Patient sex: M
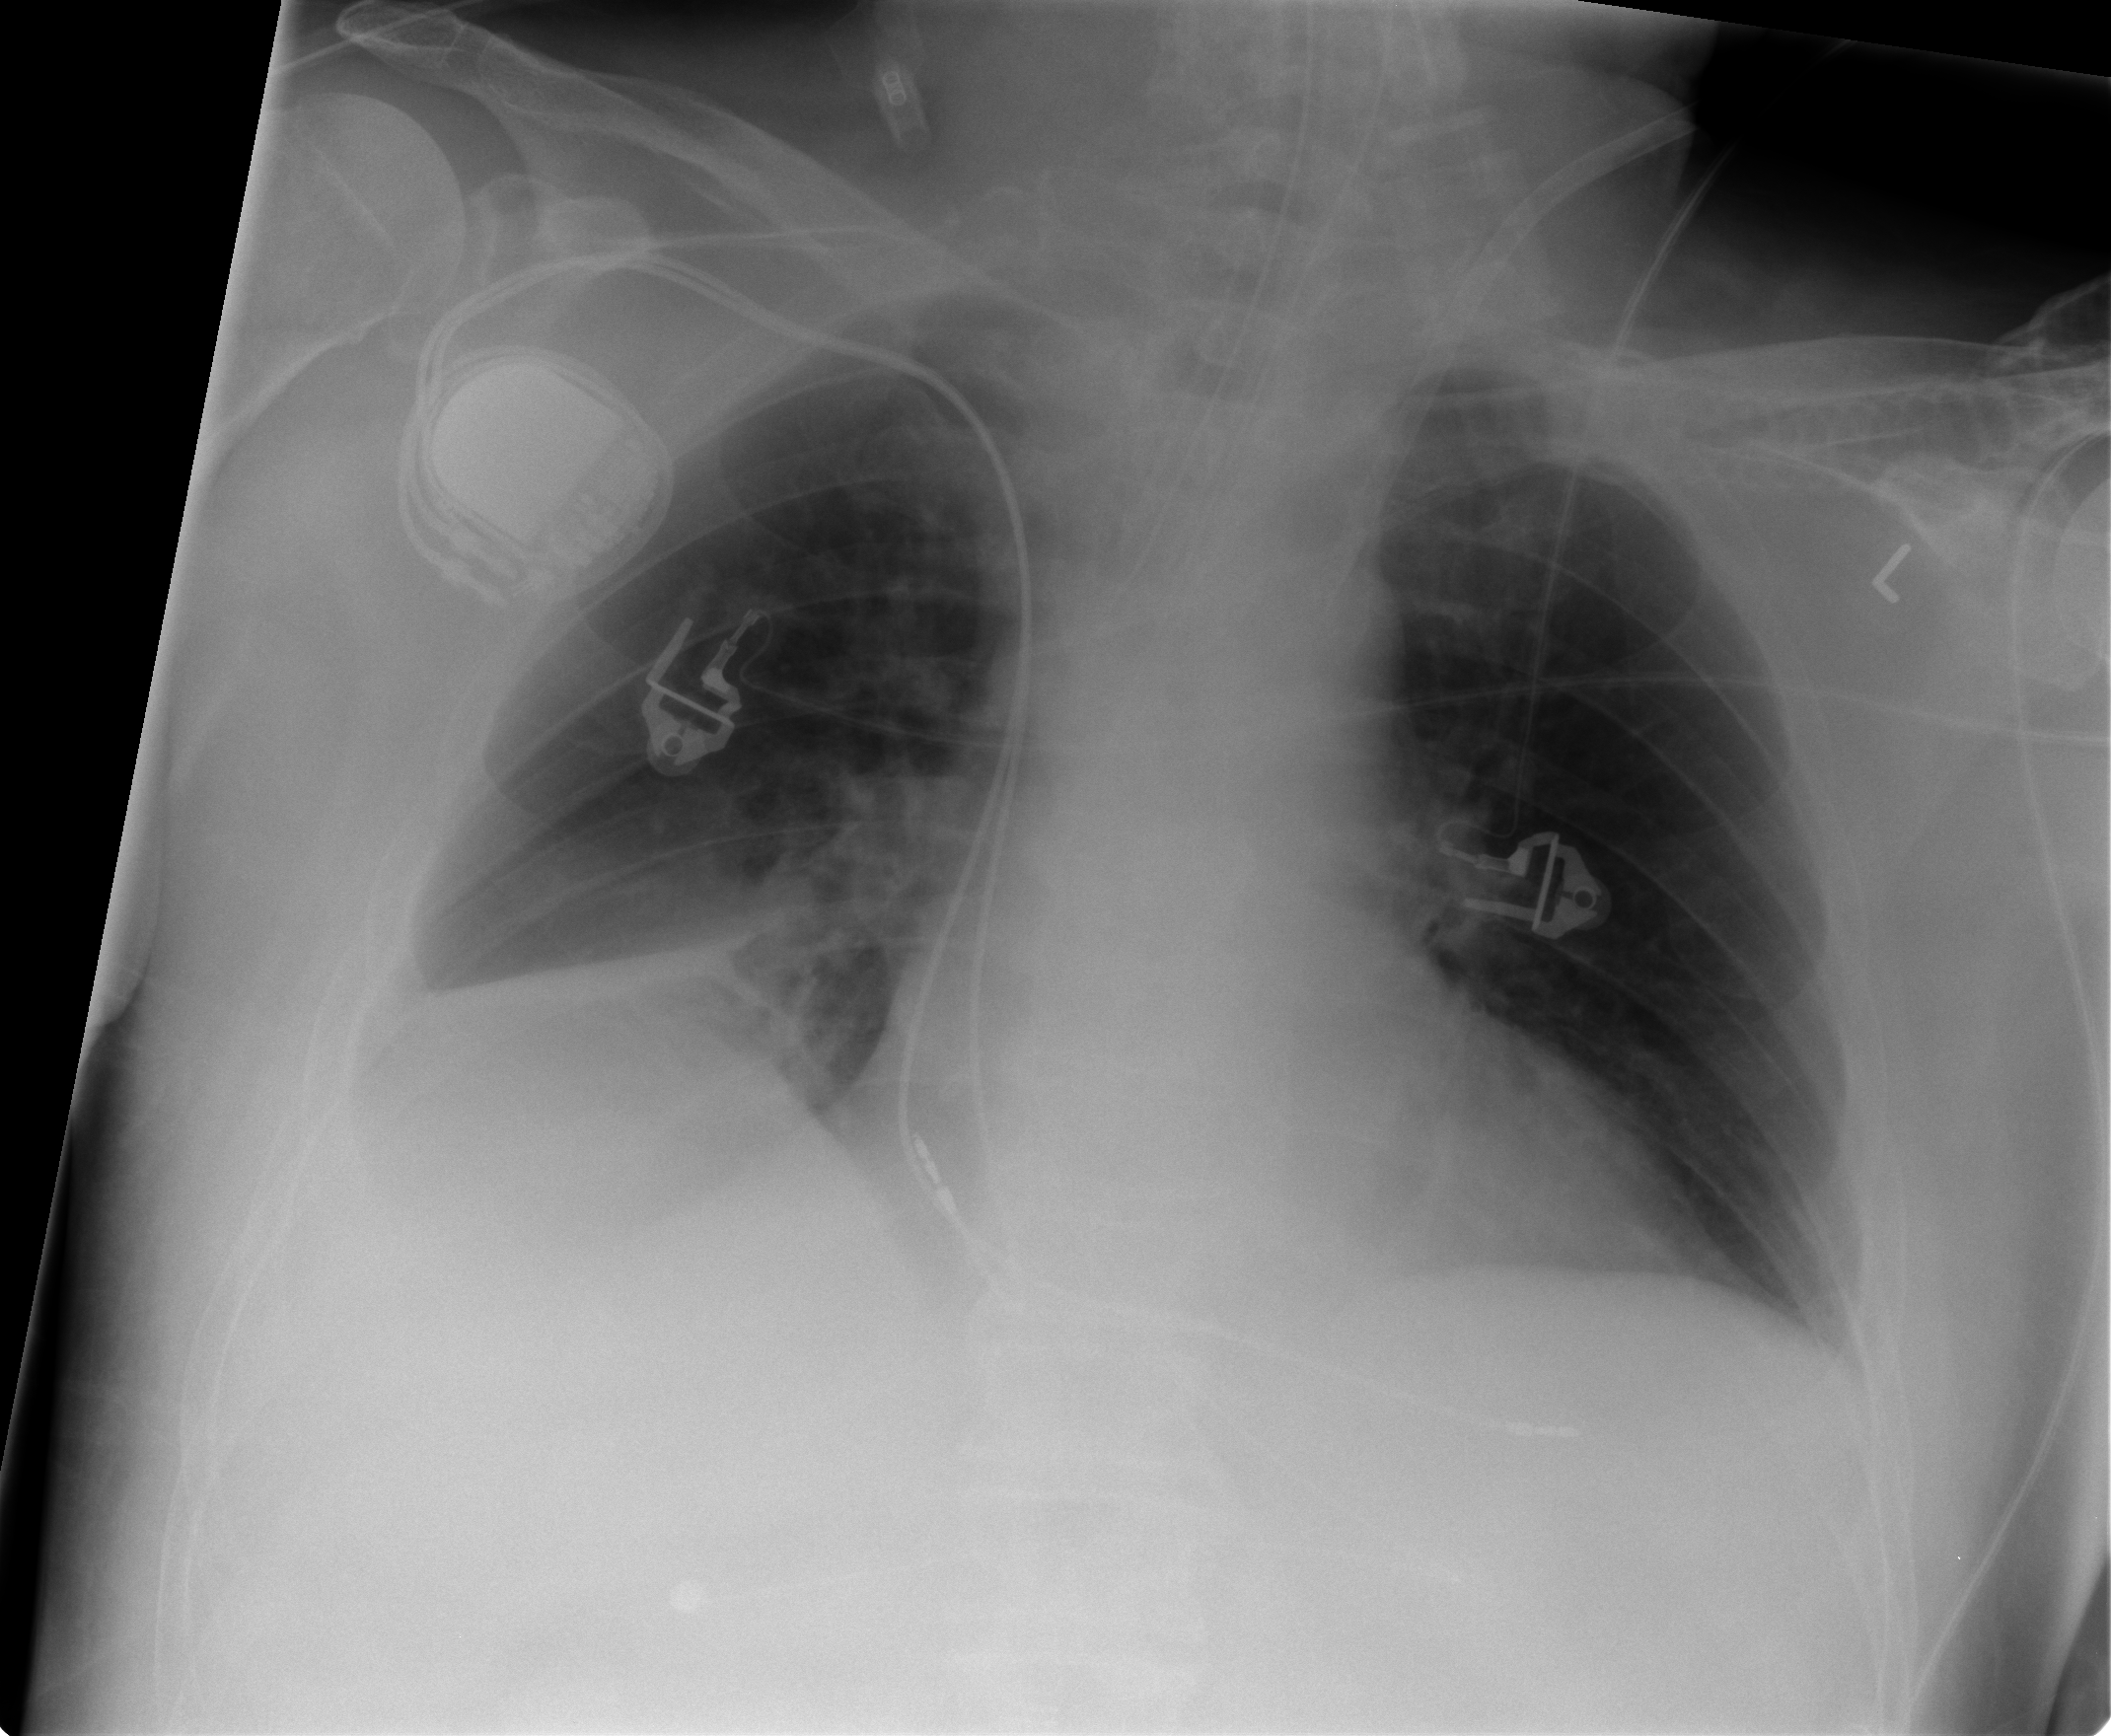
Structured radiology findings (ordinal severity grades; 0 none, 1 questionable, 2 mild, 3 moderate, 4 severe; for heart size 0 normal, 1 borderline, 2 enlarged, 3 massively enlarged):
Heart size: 1
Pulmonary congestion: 0
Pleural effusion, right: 2
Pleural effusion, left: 0
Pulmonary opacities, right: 0
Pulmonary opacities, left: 0
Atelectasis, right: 2
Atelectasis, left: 0